Interaction volume radius: 5 \u00c5
Interaction volume height: 35 \u00c5
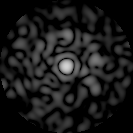
Disorder parameter: 0.8168